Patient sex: M
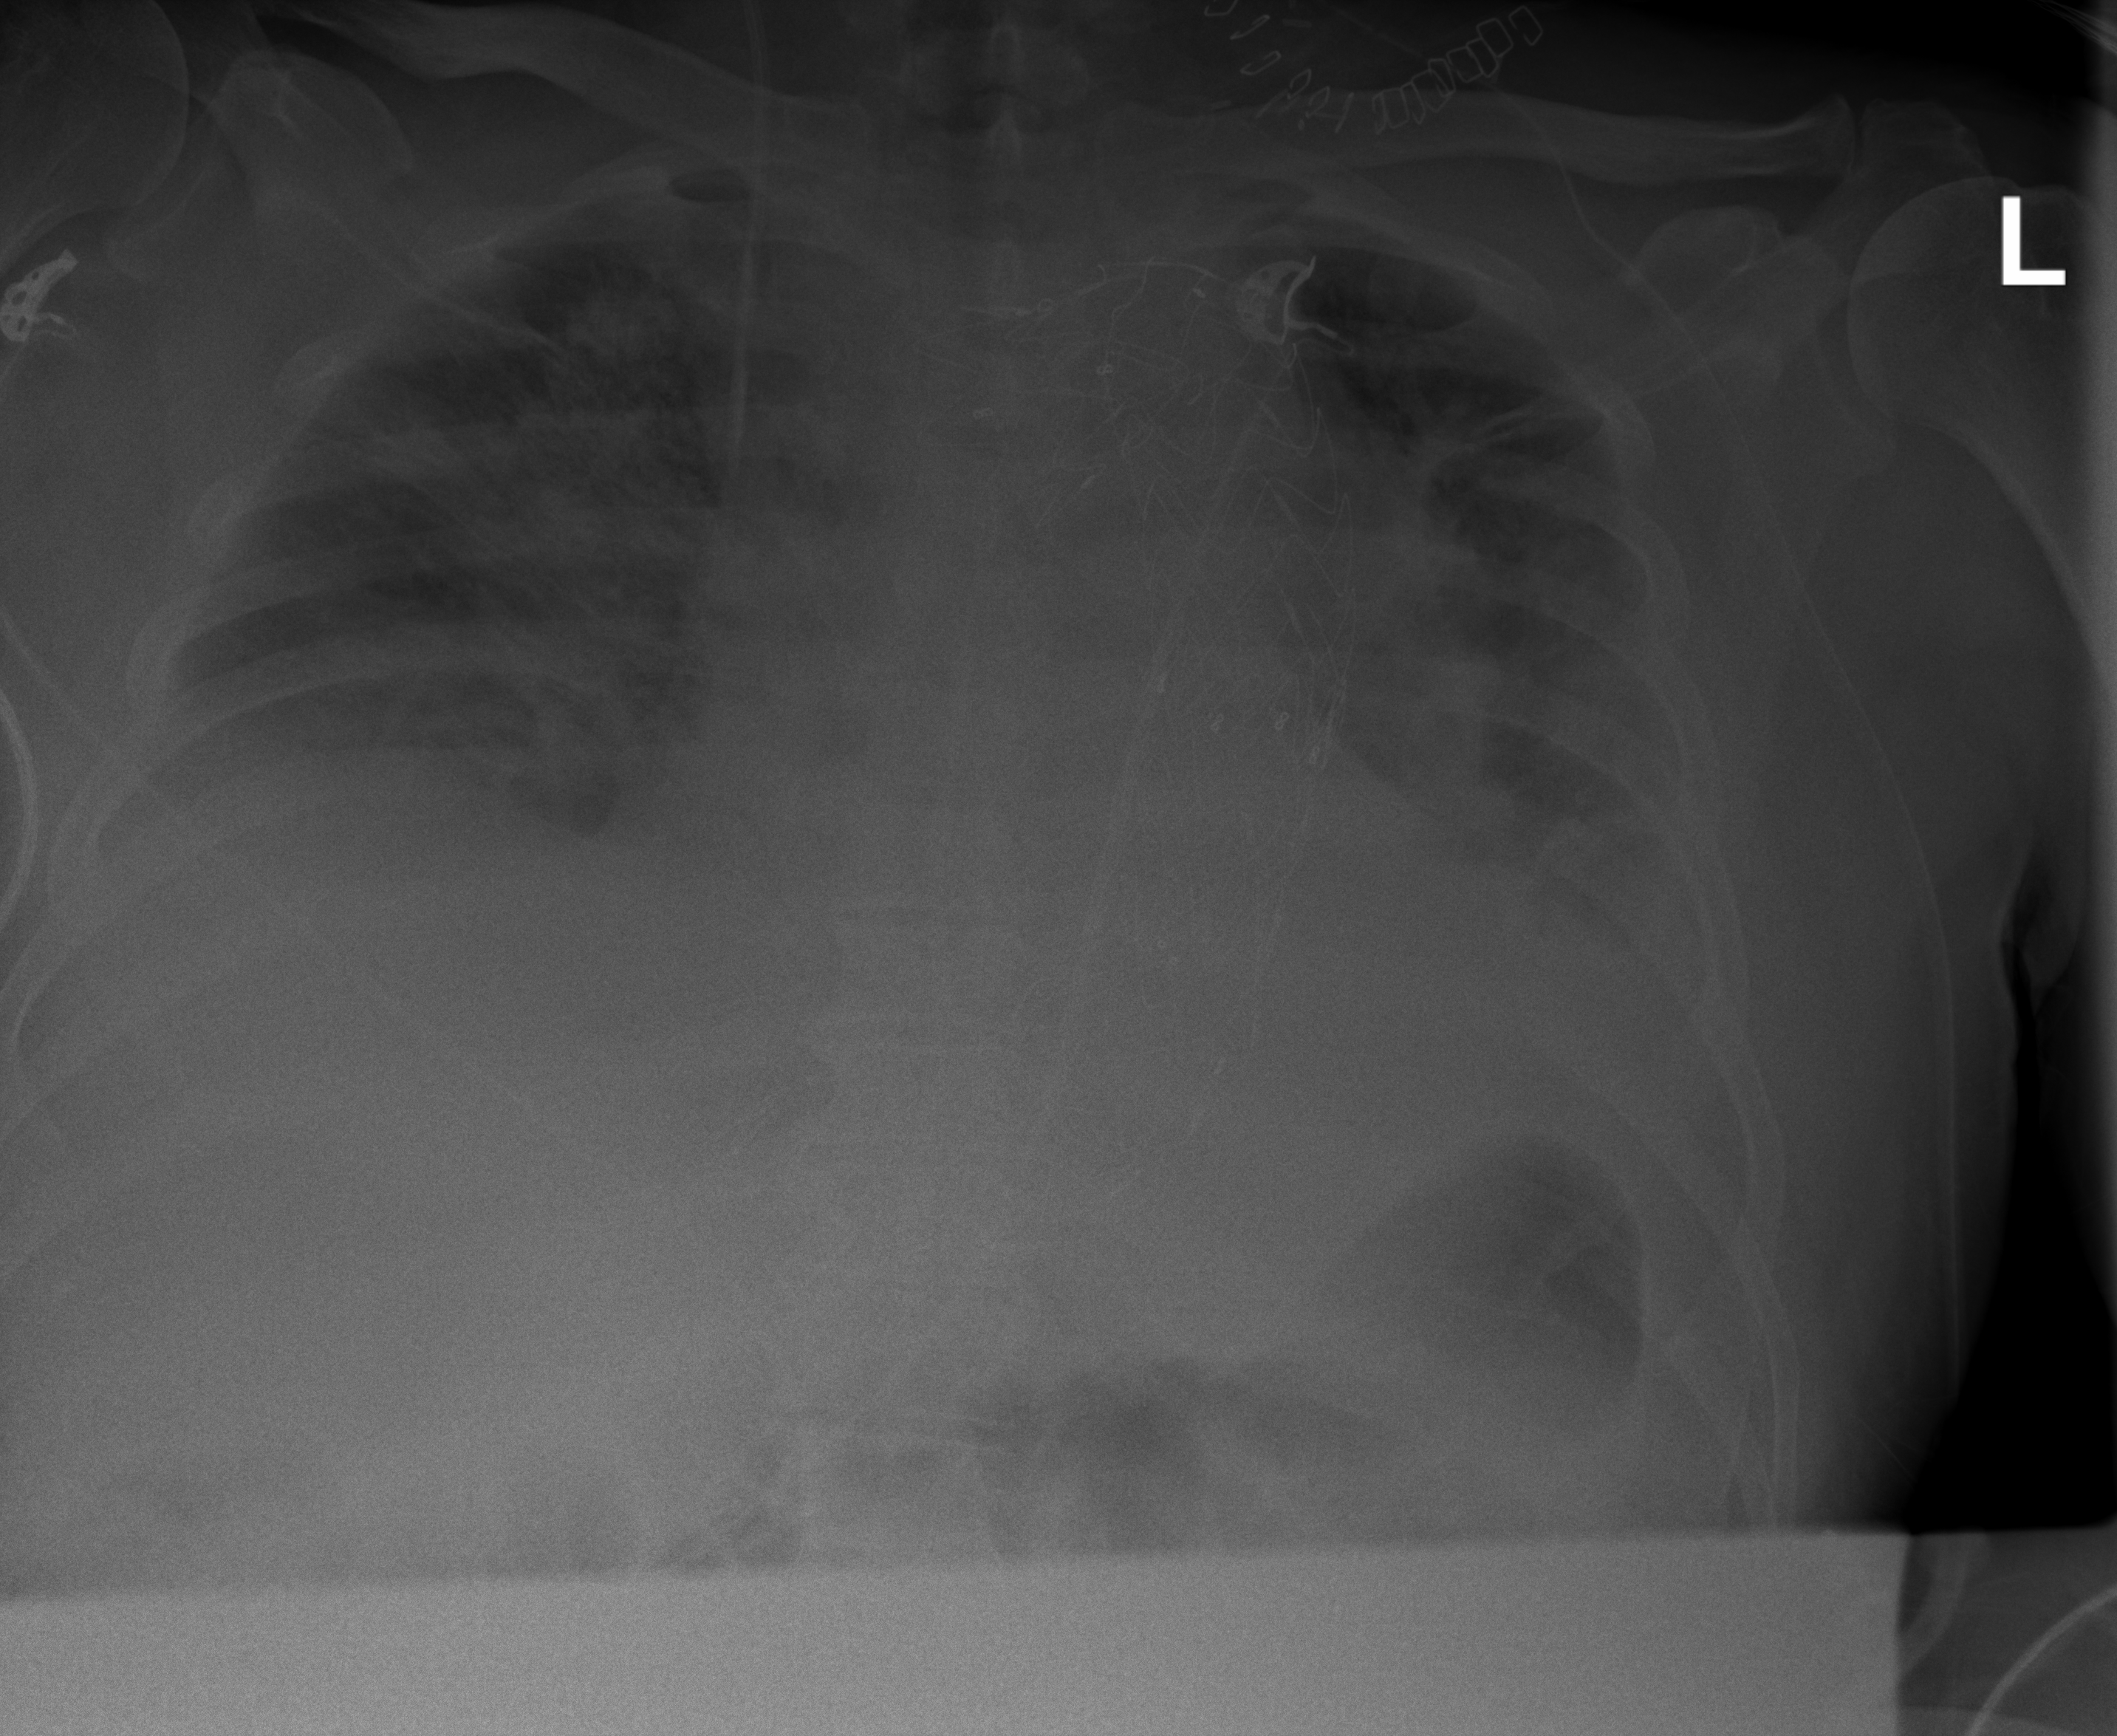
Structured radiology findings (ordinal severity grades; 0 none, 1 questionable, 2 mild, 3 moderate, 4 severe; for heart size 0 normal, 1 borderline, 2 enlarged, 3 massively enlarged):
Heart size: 2
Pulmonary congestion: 2
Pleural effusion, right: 1
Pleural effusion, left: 0
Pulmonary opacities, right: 3
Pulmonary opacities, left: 3
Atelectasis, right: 2
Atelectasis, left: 2